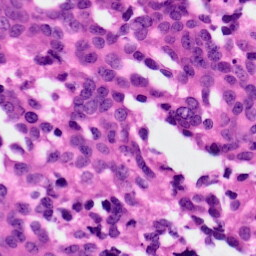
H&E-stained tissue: Ovarian